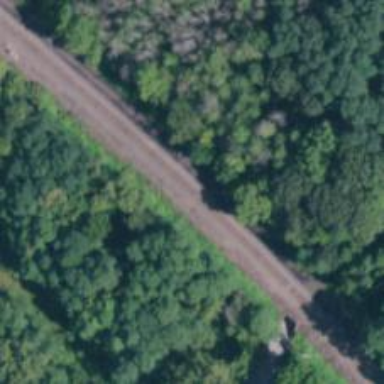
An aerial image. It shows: Railway track.